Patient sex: M
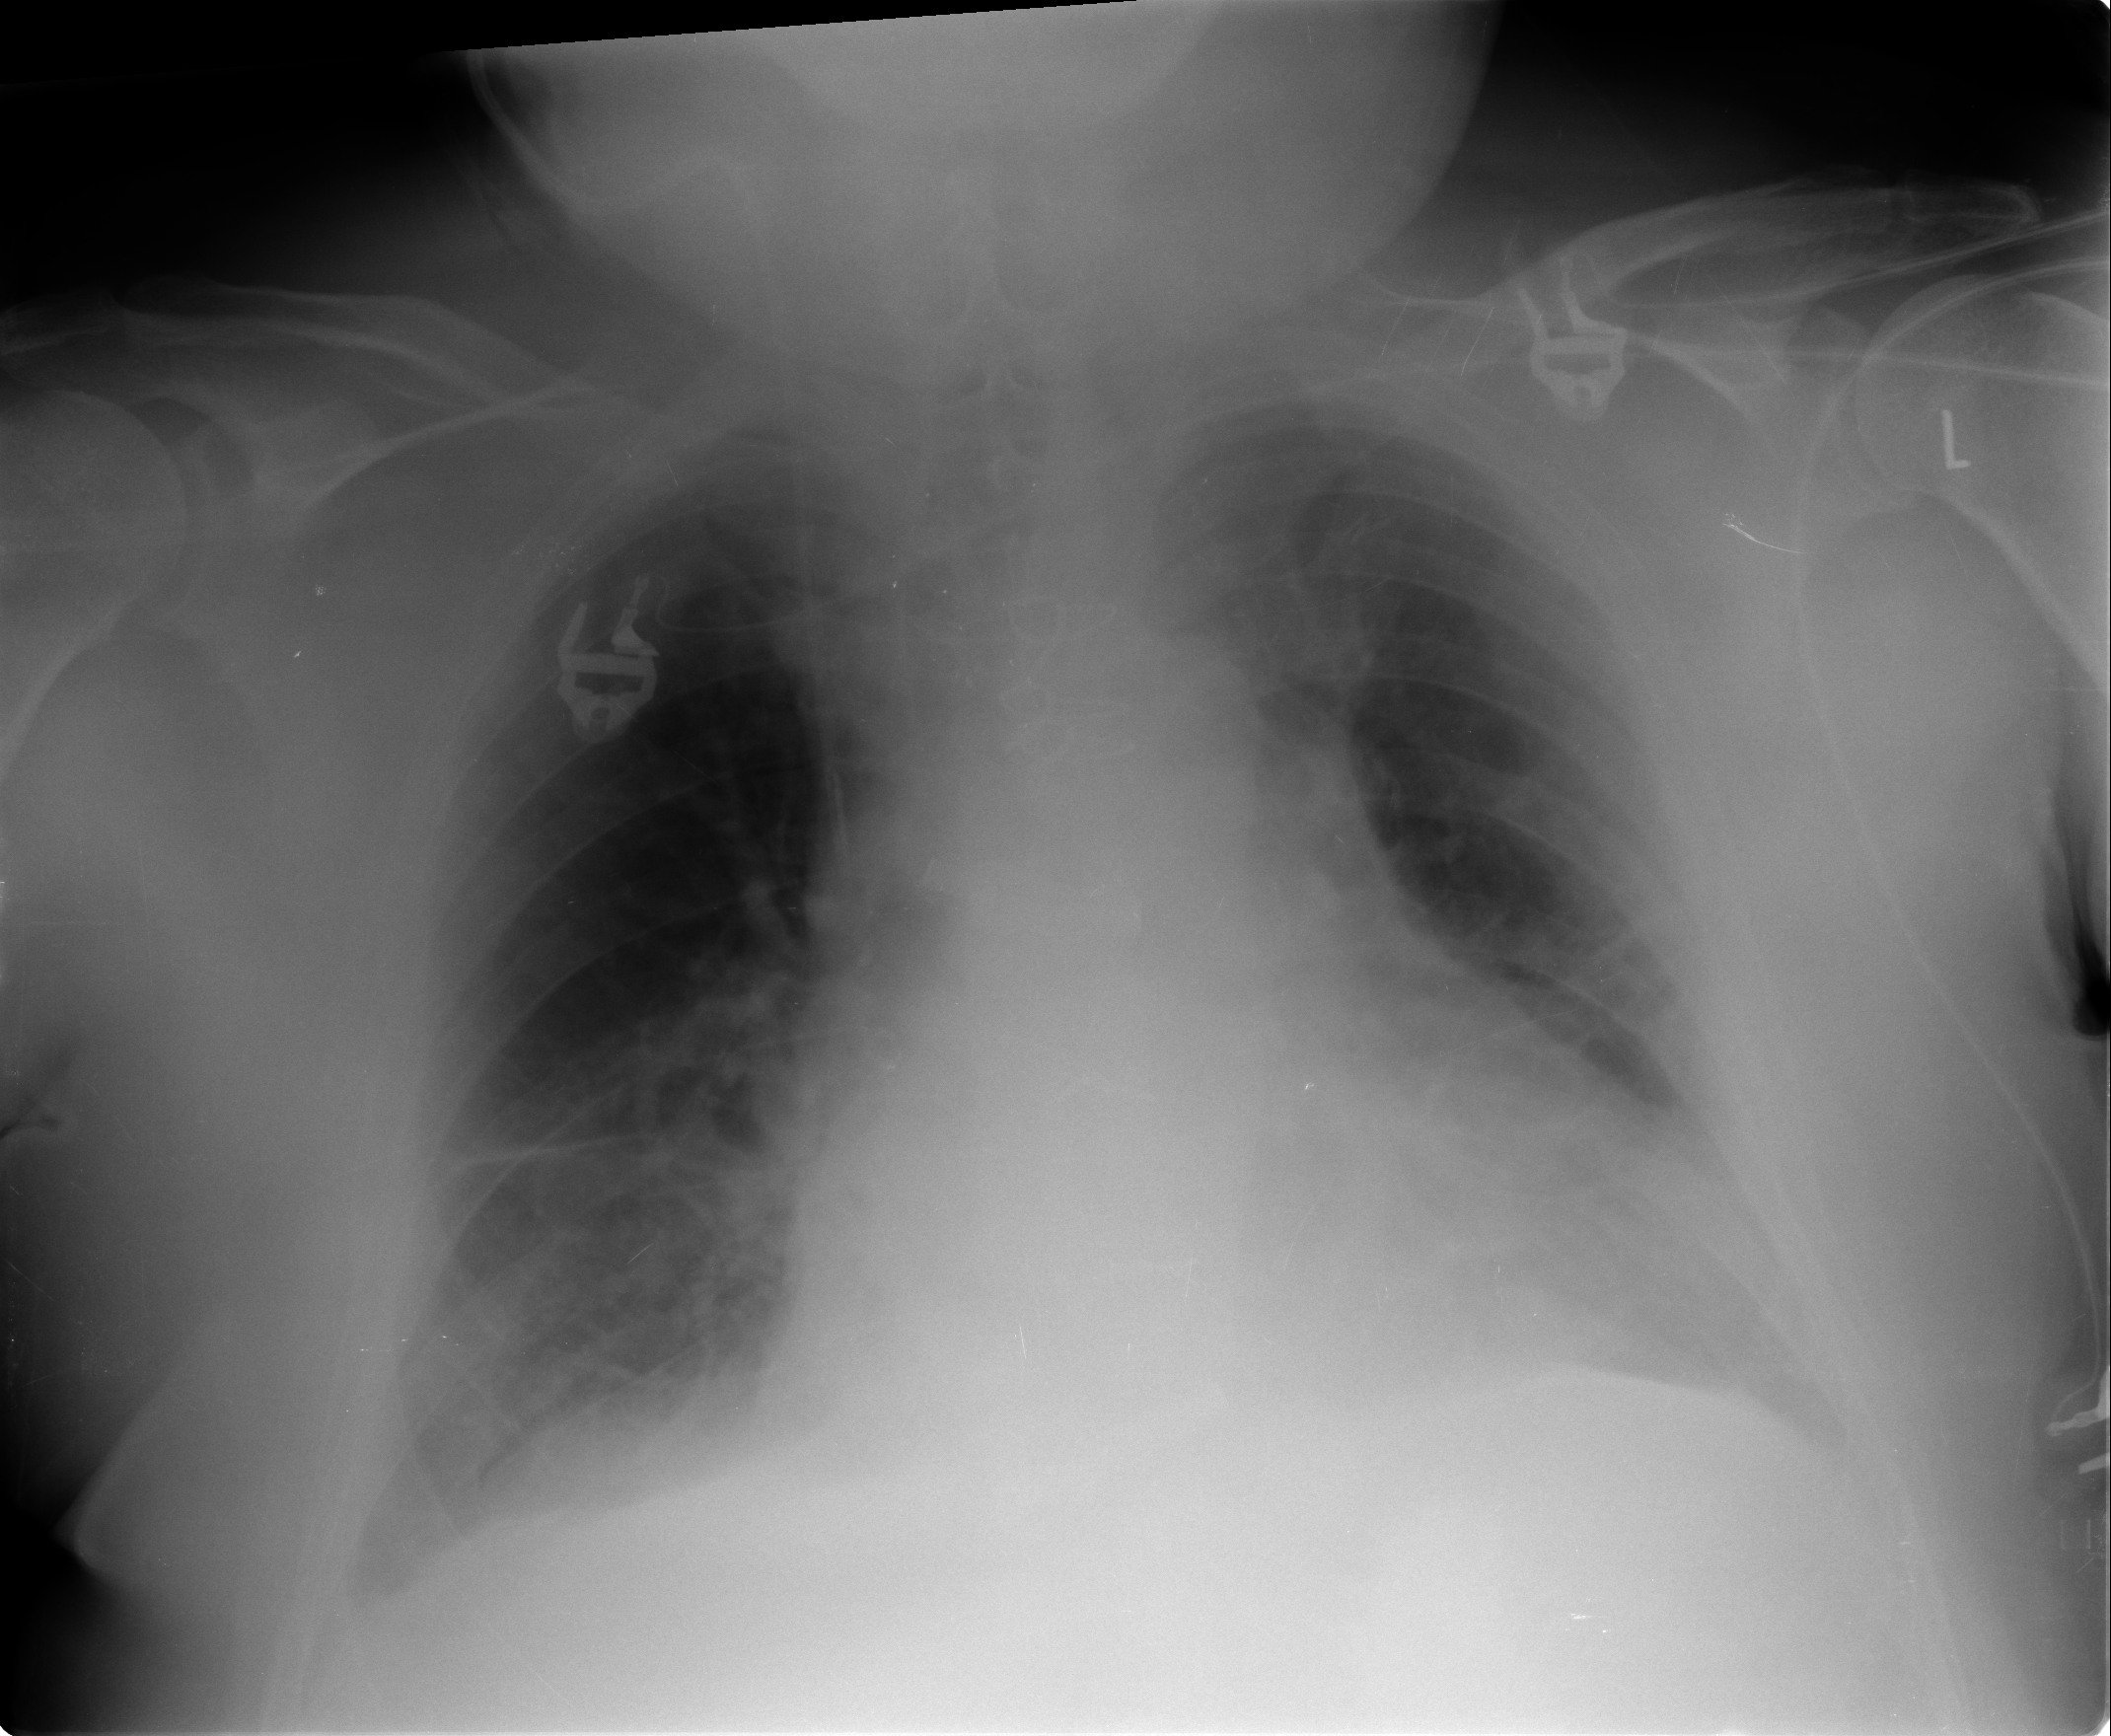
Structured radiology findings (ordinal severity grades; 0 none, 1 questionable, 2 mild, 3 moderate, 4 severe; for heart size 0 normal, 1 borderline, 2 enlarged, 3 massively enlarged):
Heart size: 3
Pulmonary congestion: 2
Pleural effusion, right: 1
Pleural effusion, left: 2
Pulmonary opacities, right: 2
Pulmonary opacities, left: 2
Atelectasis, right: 2
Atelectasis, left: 2